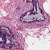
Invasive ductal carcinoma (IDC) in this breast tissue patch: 0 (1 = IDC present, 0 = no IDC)